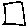
Label: square